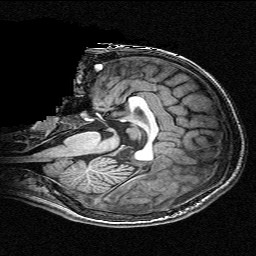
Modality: T1w
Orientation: sagittal
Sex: female
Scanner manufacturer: siemens
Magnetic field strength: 3 T
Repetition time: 2.3 s
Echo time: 0.00336 s